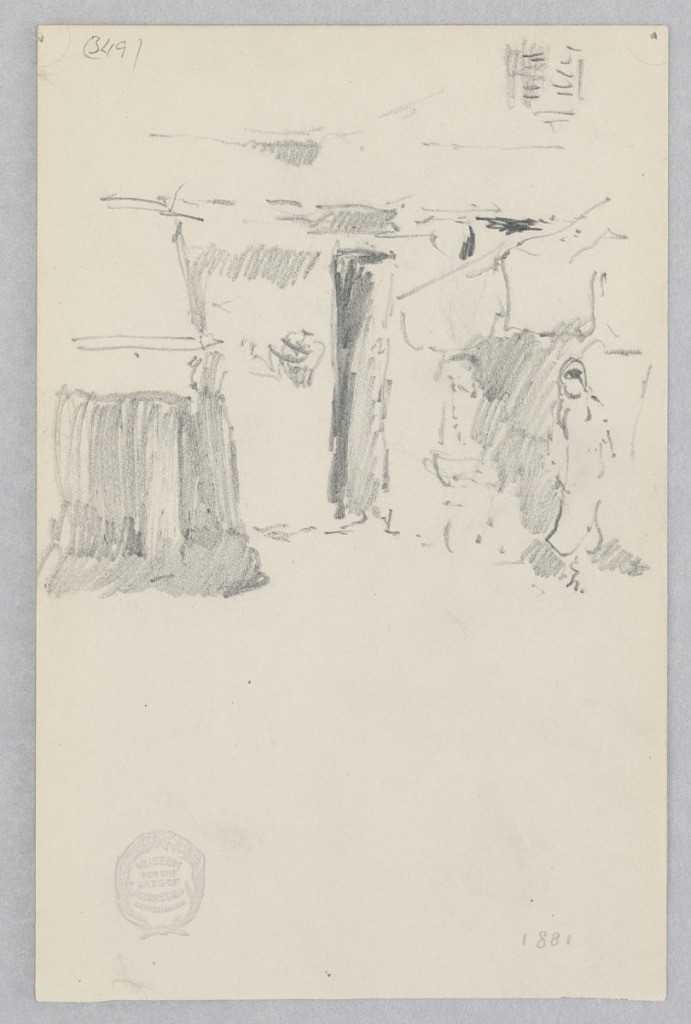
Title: Street scene
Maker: Robert Frederick Blum, American, 1857–1903
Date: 1881
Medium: Graphite on wove paper
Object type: Drawing
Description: Street scene with a figure.